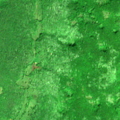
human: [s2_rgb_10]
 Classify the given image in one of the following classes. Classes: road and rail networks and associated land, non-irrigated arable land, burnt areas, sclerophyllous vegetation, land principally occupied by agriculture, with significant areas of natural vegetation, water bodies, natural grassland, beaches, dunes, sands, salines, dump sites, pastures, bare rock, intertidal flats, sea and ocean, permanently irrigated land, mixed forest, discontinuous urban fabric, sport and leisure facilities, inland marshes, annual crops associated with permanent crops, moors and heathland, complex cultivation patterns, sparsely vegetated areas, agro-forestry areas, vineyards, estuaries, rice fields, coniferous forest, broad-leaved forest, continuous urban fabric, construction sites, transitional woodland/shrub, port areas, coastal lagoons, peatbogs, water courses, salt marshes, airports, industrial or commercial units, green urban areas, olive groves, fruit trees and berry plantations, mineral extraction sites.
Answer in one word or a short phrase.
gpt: land principally occupied by agriculture, with significant areas of natural vegetation, broad-leaved forest